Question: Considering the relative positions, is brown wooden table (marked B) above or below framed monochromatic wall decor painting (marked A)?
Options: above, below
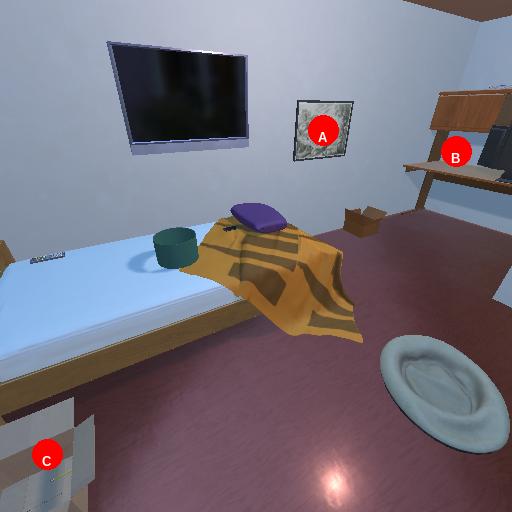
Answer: above